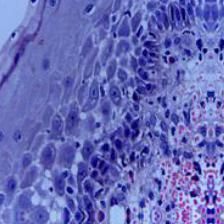
Diagnosis: Normal